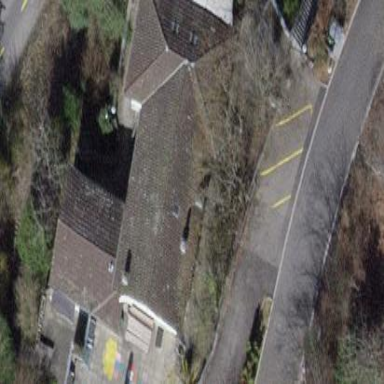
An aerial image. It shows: Detached building.